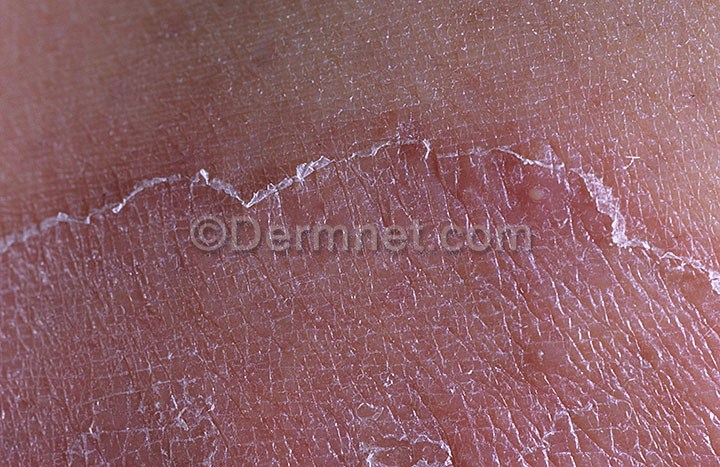
Disease: Tinea Ringworm Candidiasis and other Fungal Infections